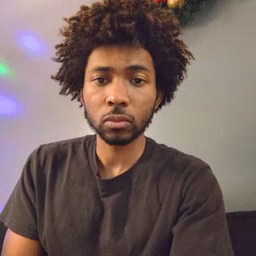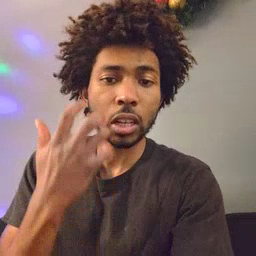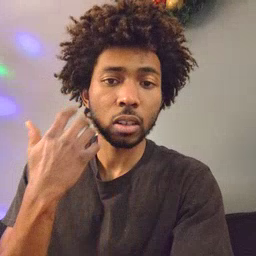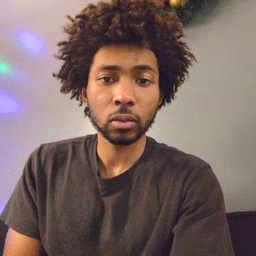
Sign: tiger